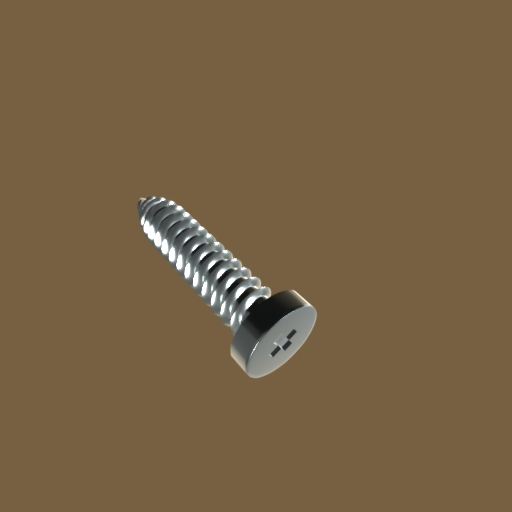
Label: screw